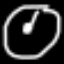
Label: clock